Field crop: tomato
Growth stage: 1
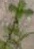
Species: portulaca